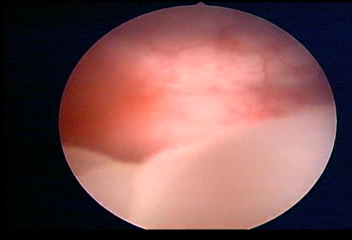
Modality: WLC
Class: Normal mucosa
Bladder cancer association: No